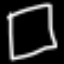
Label: square